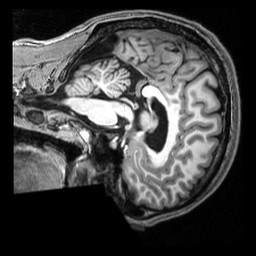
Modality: T1w
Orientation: sagittal
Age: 21
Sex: male
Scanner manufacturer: siemens
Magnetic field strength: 3 T
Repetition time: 2.53 s
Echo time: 0.00339 s